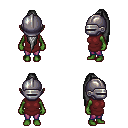
a pixel art fantasy rpg character, female body template, orc, green skin, maroon tunic, magenta pants, gray extra-long topknot hairstyle, metal helm, four views (front, back, left, right), 2x2 character sprite sheet, small pixel art, hard edges, no anti-aliasing